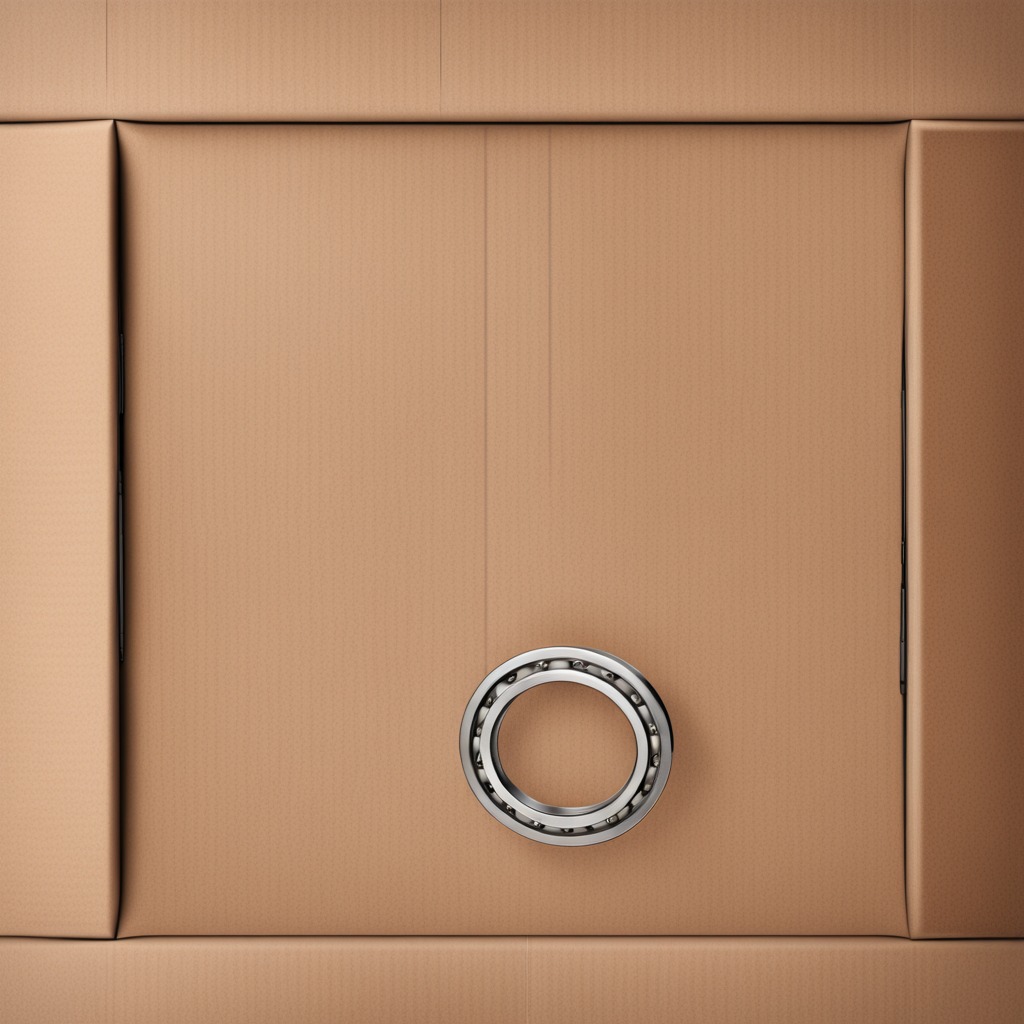
A metal ball bearing lying on a clean dry cardboard box surface in an outdoor workshop during daytime bright natural light soft shadows slightly creased but